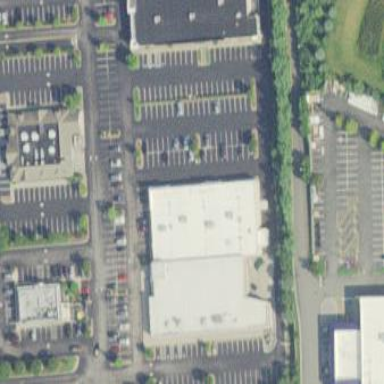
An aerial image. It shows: Retail building.